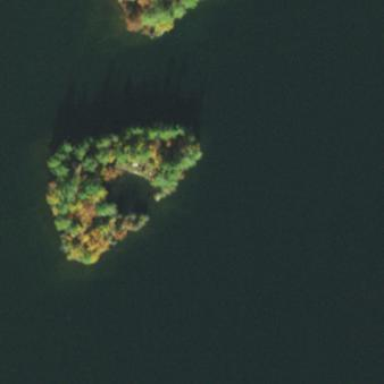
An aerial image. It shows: Islet.